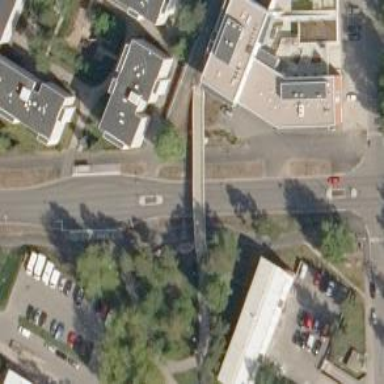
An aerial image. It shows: Asphalt cycleway with crossing.